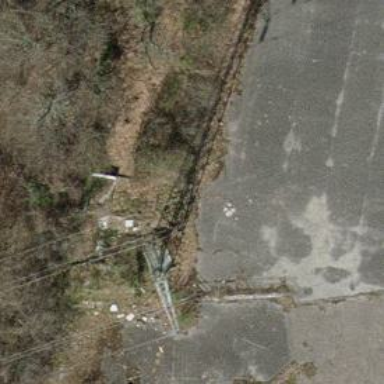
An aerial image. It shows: Power tower.